Interaction volume radius: 10 \u00c5
Interaction volume height: 15 \u00c5
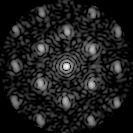
Disorder parameter: 0.393